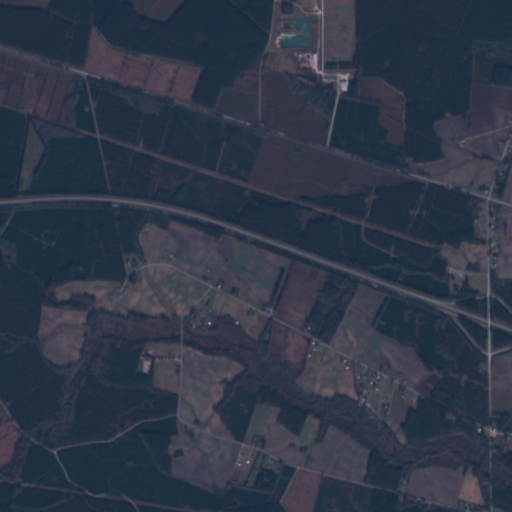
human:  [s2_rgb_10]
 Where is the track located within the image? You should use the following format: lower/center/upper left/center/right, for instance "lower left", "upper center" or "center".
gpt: There is no track in the image.